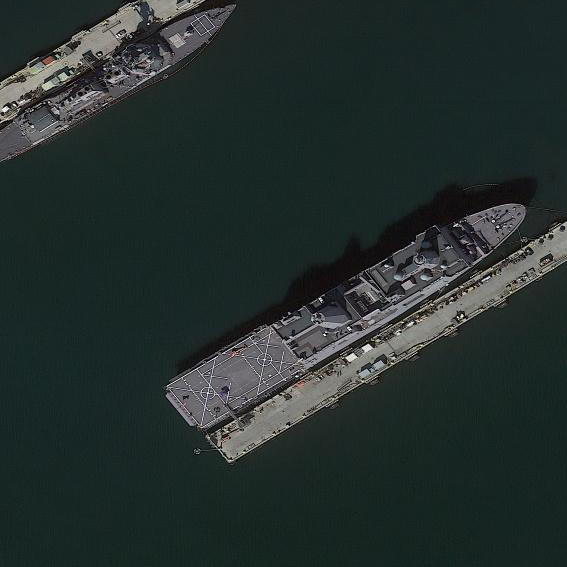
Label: combat